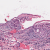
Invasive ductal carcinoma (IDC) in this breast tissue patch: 0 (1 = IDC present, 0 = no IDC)